Question:
There is a program in which I have to catch an error using "raise".A string arrives(self.source) and you need to check if this string is not a binary notation for a number, then we call raise. The problem is that if you do it through (int(self.source, 2) is False:), then int(self.sorce, 2) give a ValueError. How can this be checked briefly?
Self.source my be = "0bhdhdudjrh" or
"Ob00001fud" or "djxuxhdhh" and in that case should call raise
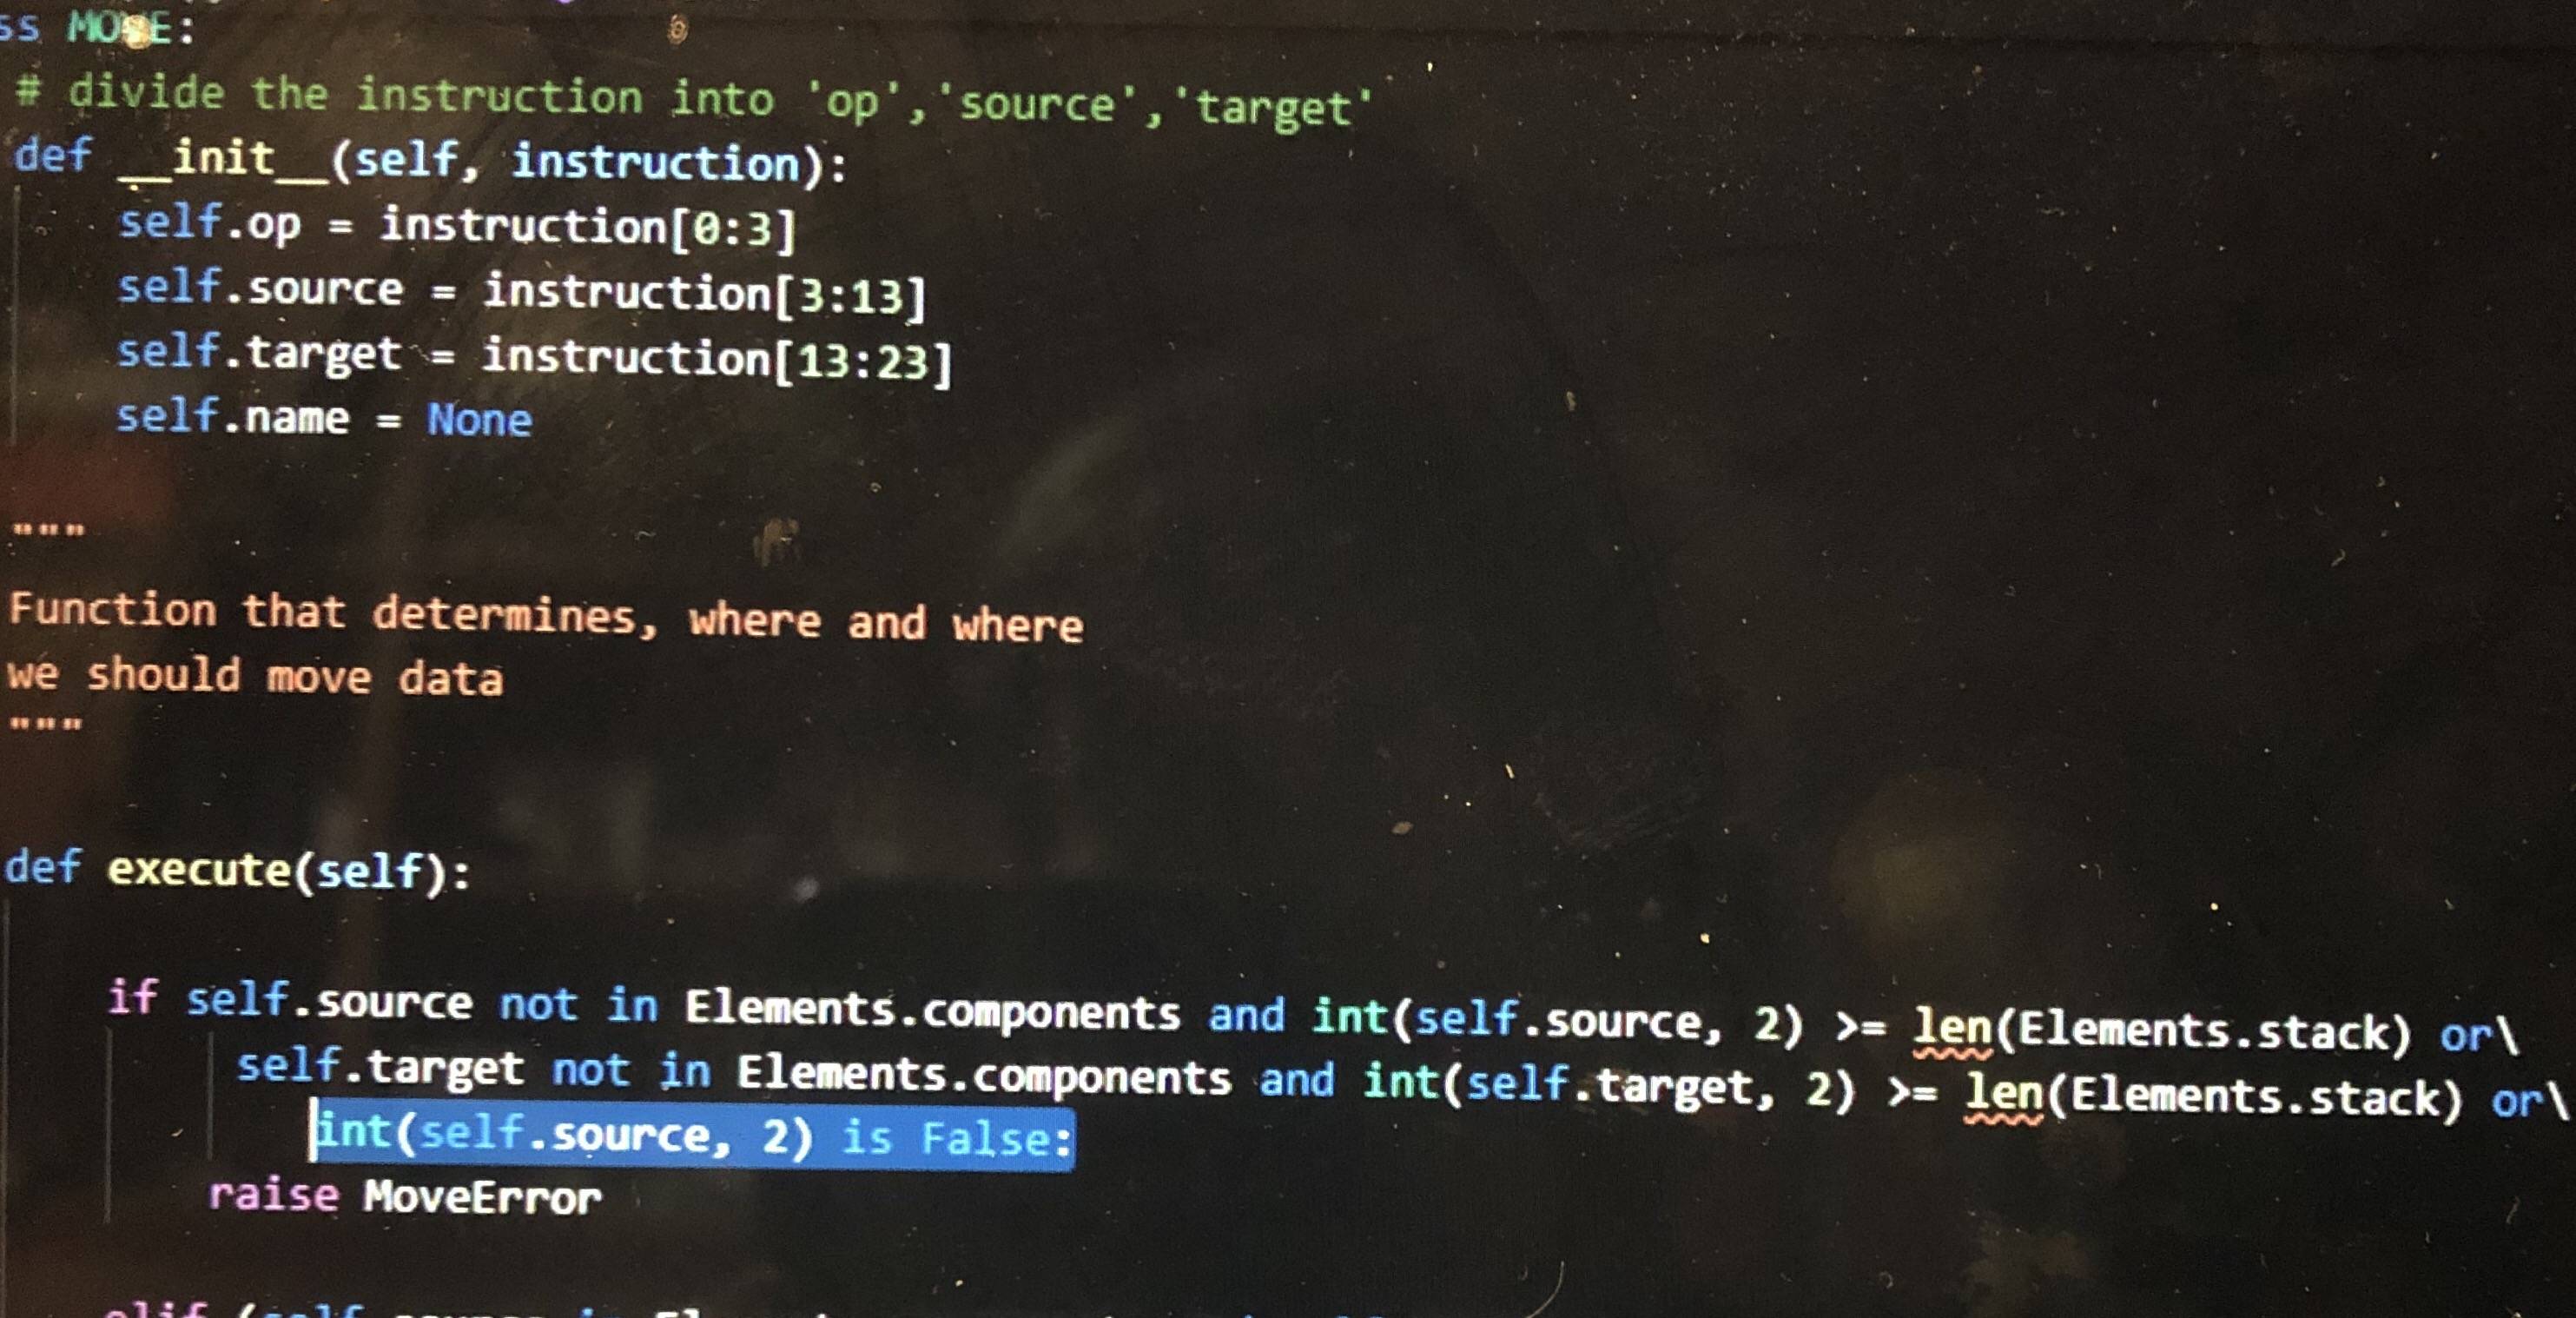
Answer: You could catch the 'ValueError' and raise your own error:
'''
try:
int(self.source, 2)
except ValueError:
raise MoveError
'''